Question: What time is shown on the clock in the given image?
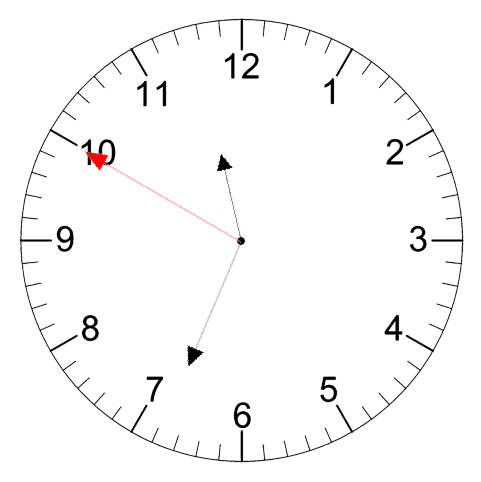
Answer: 11:33:50